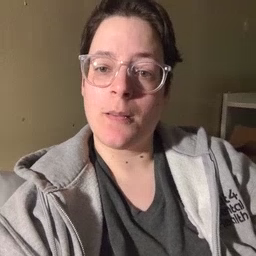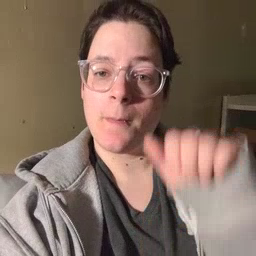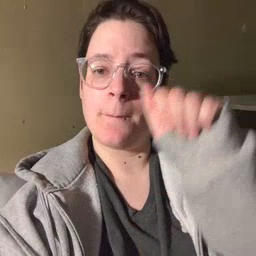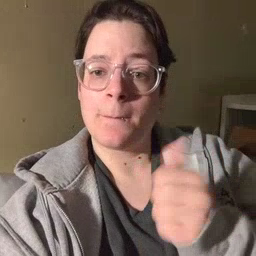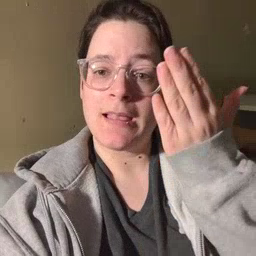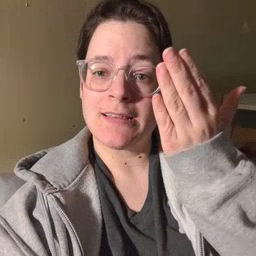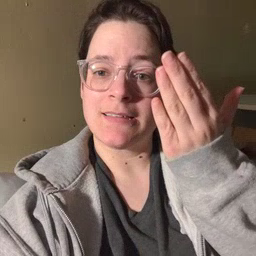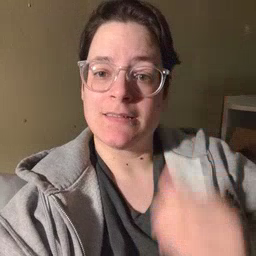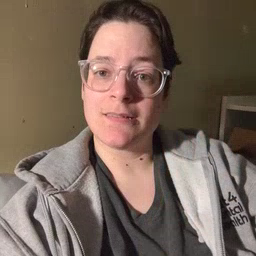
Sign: mitten